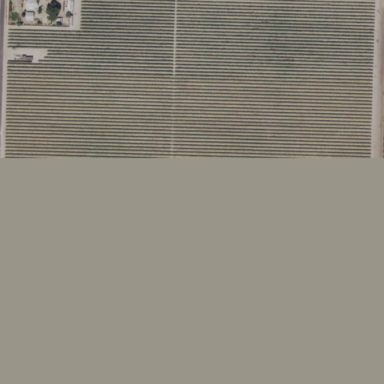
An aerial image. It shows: Vineyard.